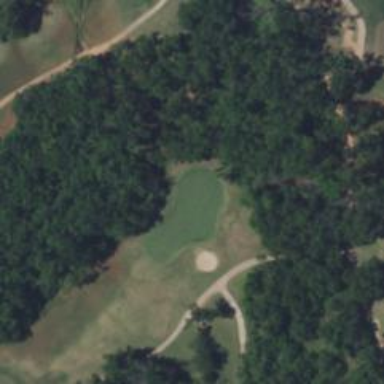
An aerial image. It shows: Golf hole.